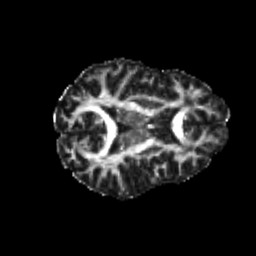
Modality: FA
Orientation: axial
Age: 22
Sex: female
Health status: healthy
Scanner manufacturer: philips
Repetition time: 7.39 s
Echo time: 0.08599 s